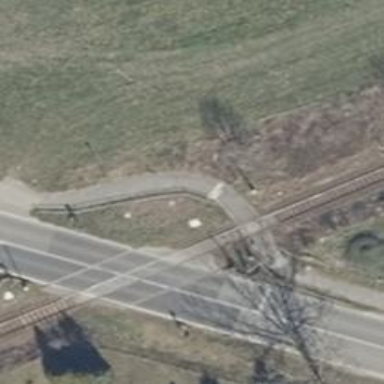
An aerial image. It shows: Railway crossing with traffic lights and saltire marking.